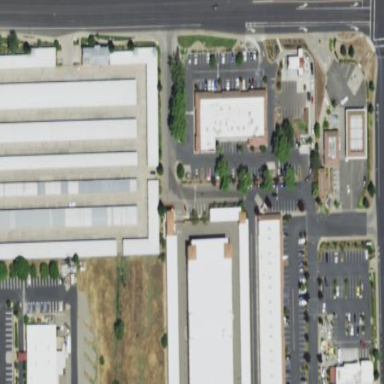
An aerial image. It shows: Storage rental shop.